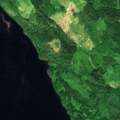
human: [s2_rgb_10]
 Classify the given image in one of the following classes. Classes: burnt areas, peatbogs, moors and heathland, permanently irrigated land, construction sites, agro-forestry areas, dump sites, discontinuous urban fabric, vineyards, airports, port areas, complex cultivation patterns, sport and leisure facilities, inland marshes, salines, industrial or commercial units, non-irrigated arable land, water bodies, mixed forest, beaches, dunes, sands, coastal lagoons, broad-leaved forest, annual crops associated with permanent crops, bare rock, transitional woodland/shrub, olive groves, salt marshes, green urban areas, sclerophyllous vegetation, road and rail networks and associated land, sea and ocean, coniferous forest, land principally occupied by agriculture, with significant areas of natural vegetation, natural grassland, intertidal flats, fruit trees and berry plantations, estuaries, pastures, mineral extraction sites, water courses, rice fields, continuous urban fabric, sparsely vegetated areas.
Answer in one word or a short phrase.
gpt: mixed forest, water bodies